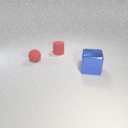
large blue metal cube in front of small red rubber cylinder